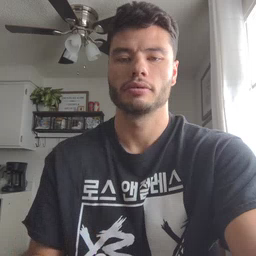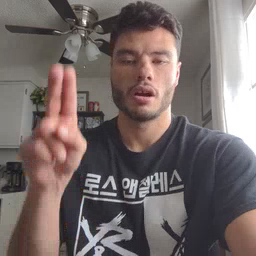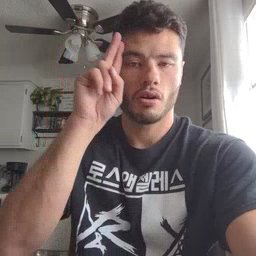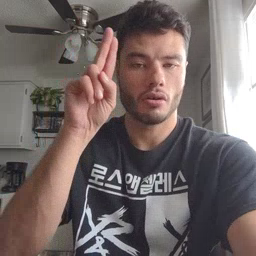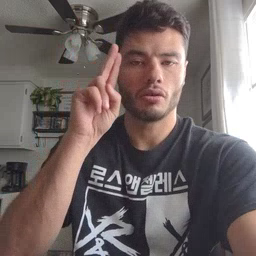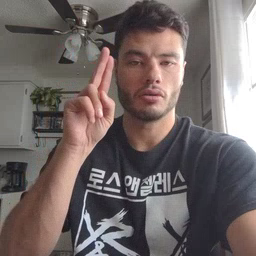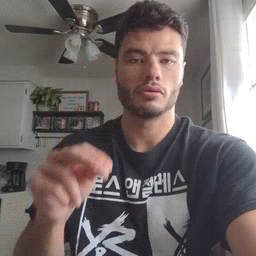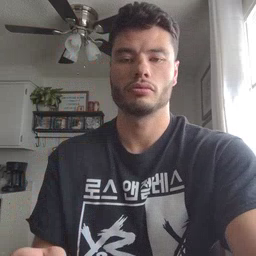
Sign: uncle